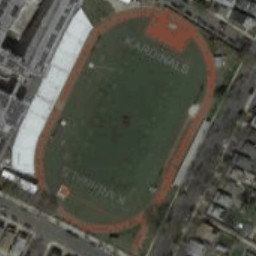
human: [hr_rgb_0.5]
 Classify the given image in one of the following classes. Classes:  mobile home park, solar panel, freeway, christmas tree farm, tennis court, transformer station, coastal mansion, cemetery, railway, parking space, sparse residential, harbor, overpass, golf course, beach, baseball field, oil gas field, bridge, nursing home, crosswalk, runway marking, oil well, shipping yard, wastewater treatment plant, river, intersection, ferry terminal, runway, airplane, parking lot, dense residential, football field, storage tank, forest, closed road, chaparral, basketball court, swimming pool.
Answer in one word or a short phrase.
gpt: football field